Field crop: tomato
Growth stage: 1
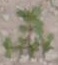
Species: portulaca